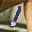
Label: 1